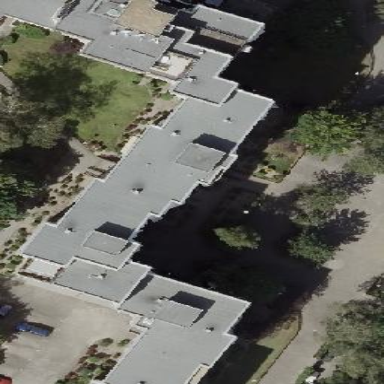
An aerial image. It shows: Apartment building with flat roof.